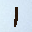
Label: 1